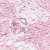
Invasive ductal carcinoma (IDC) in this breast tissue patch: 0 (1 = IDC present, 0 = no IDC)